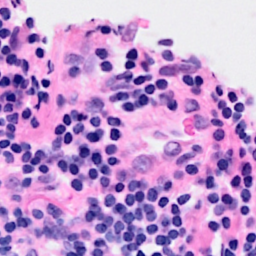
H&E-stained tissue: Breast